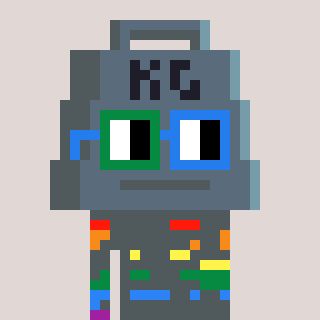
a pixel art character with square green and blue glasses, a weight-shaped head and a yellow-colored body on a warm background